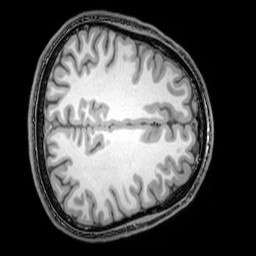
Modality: T1w
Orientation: axial
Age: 24
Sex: male
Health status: healthy
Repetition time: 0.081 s
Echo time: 0.037 s